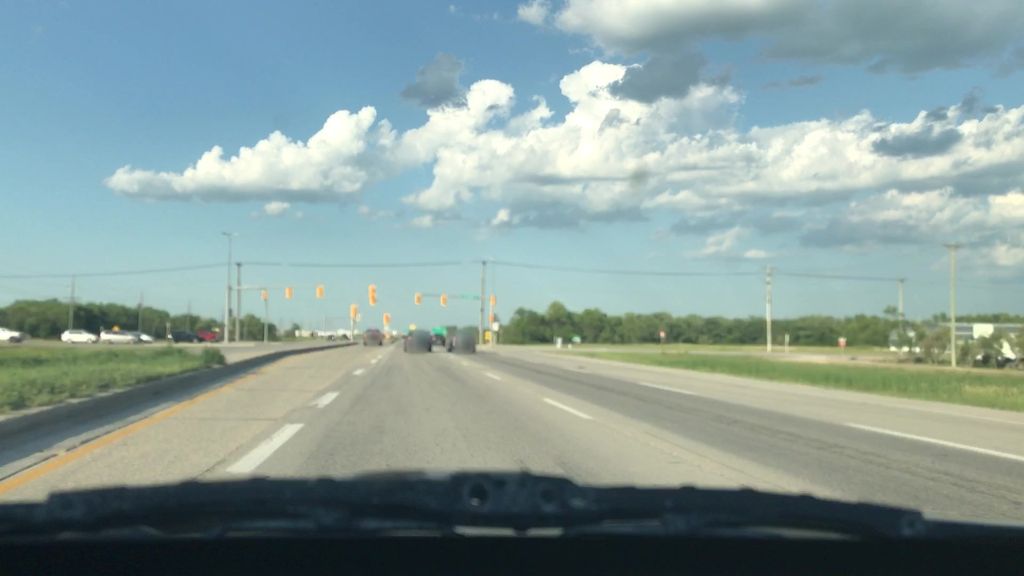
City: winnipeg